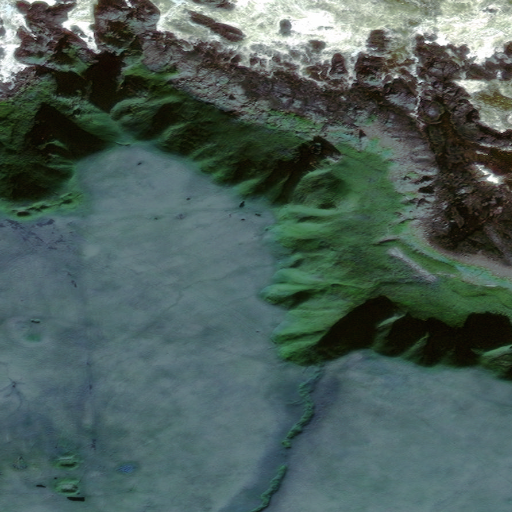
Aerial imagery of cape in Alaska named Khlebnikof Point containing only unknown